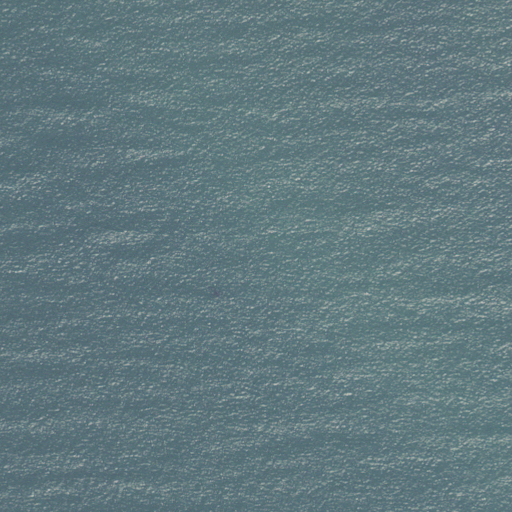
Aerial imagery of island in Massachusetts named Little South West Rock containing only open water